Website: crate-barrel
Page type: newsletter-management
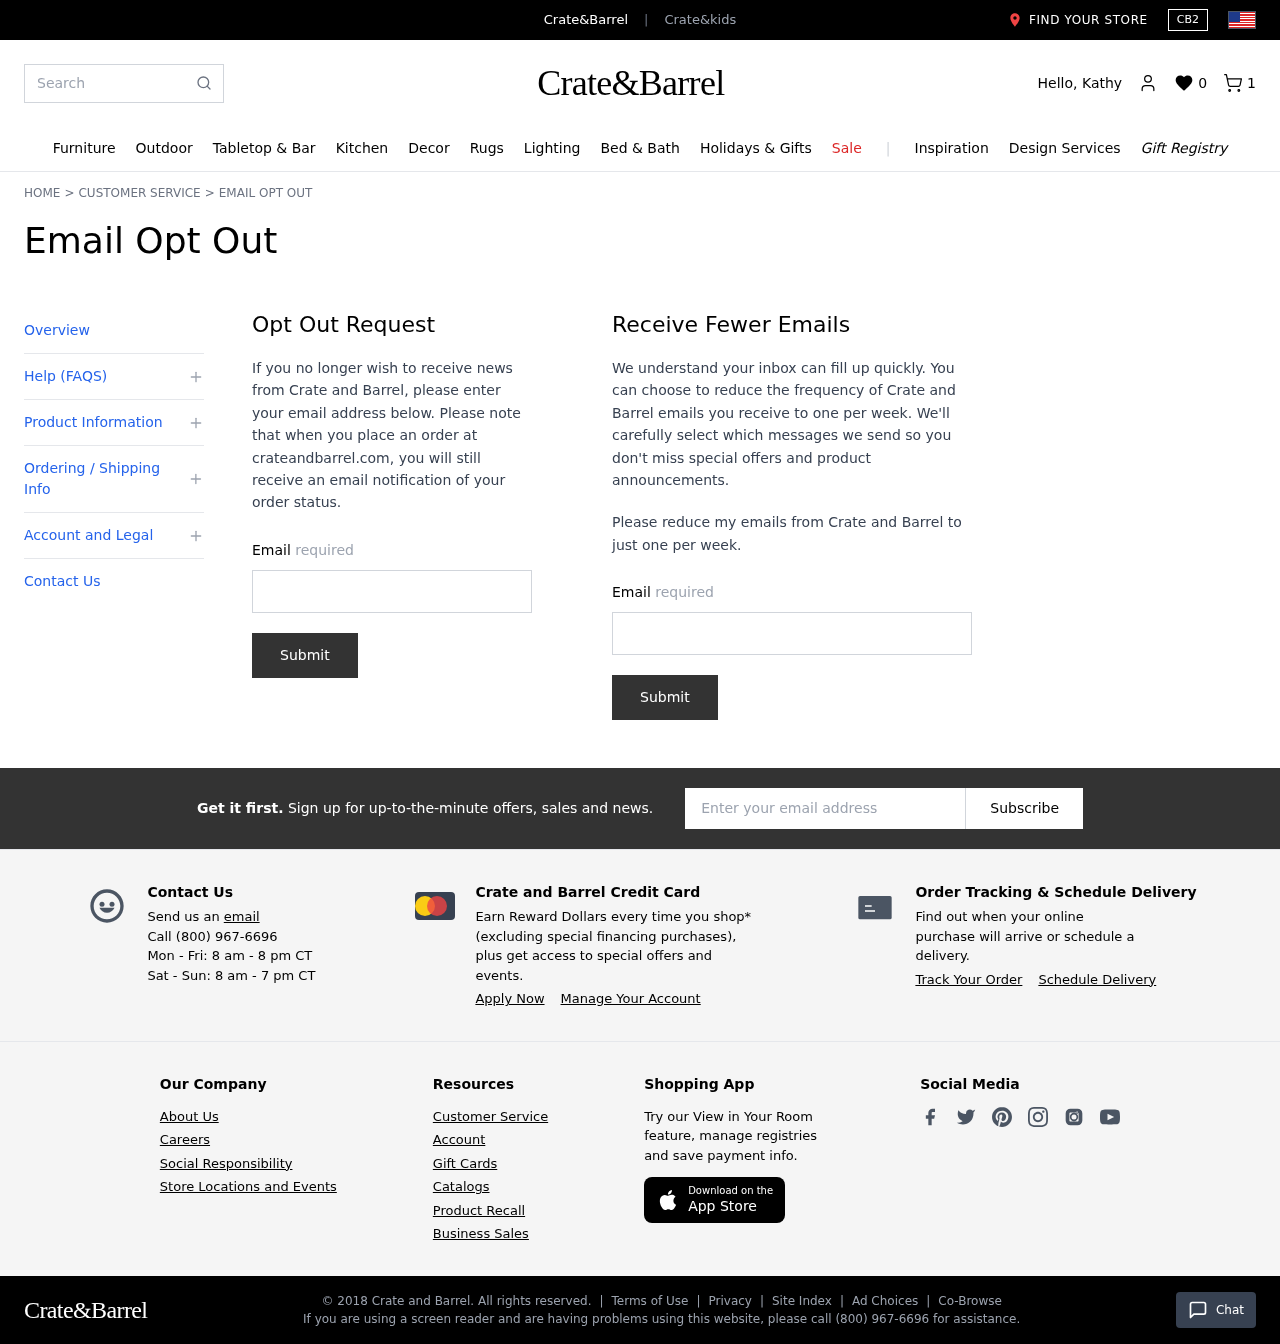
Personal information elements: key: PII_EMAIL
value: kathy_joseph@gmail.com
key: PII_EMAIL2
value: kathy_joseph@gmail.com
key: PII_EMAIL3
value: kathy_joseph@gmail.com
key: PII_FIRSTNAME
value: Kathy
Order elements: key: ORDER_NUM_ITEMS
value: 1
Search elements: key: HEADER_SEARCH
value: Search
Other elements: key: WISHLIST_COUNT
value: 0